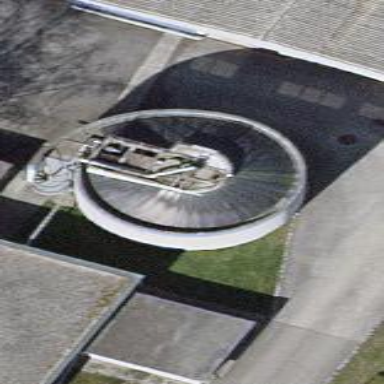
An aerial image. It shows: Industrial building housing storage tank.